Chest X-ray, PA view. Patient: 55 years old, sex F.
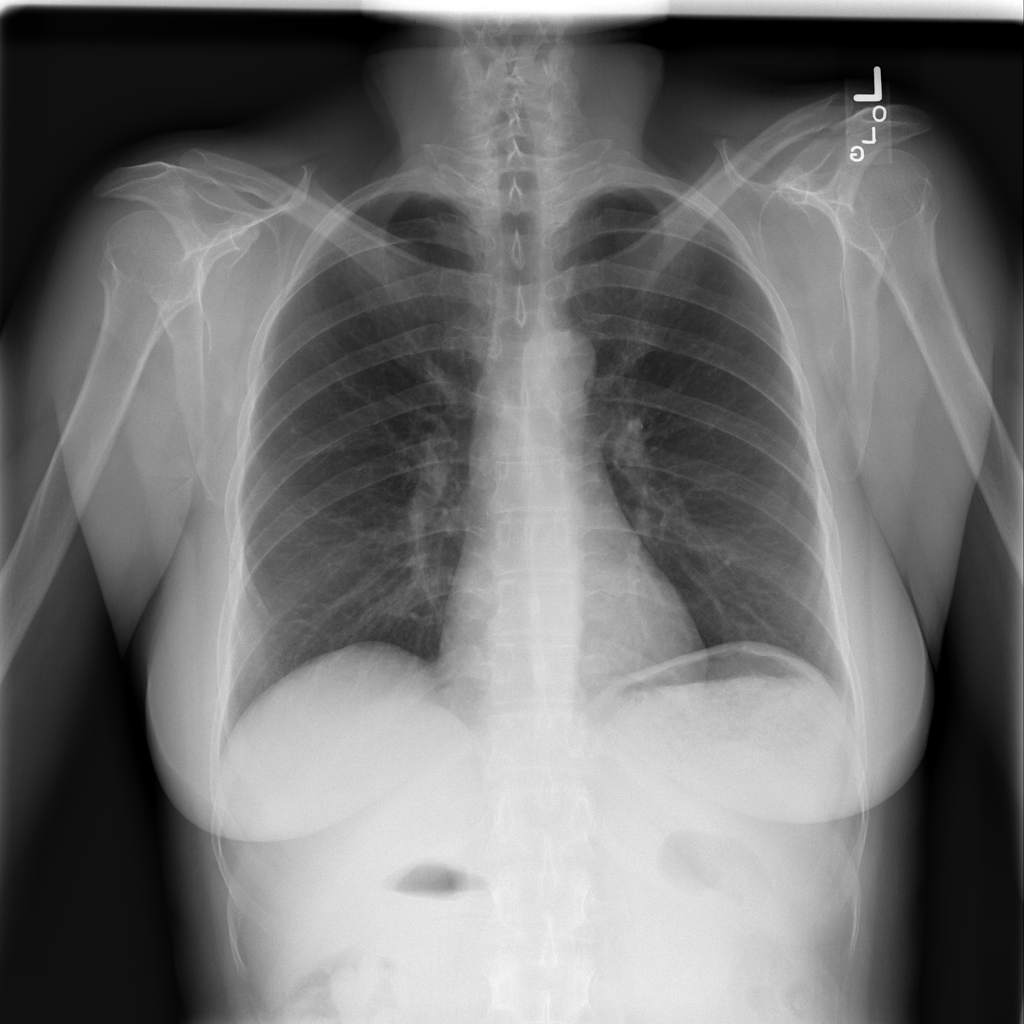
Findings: No Finding